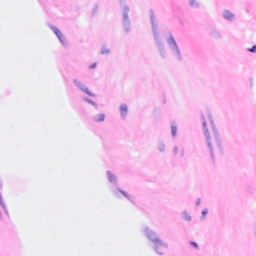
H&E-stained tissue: Breast